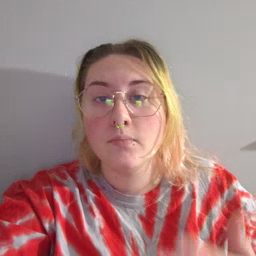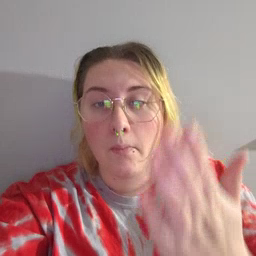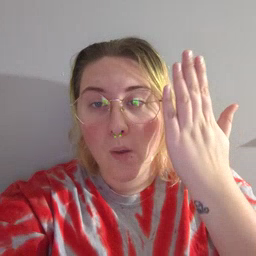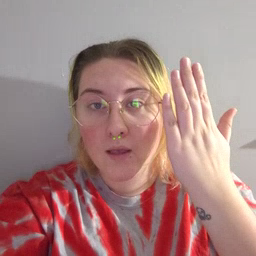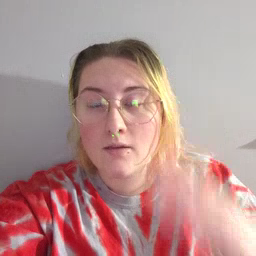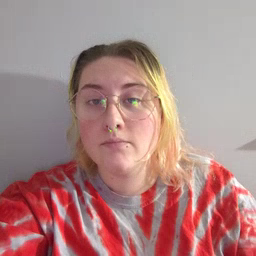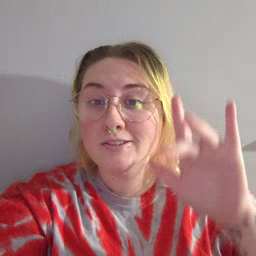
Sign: morning